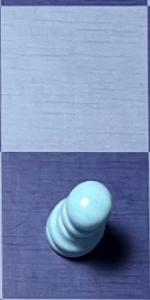
Label: Pawn_White